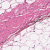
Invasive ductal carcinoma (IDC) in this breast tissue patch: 0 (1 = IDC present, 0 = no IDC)